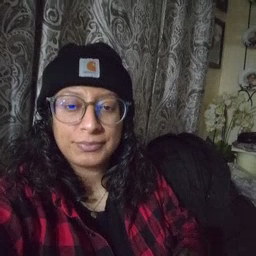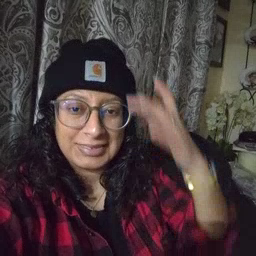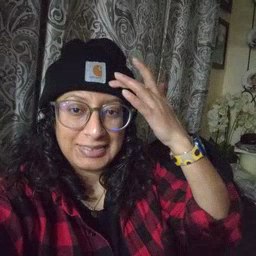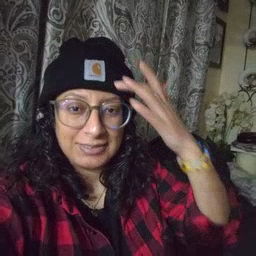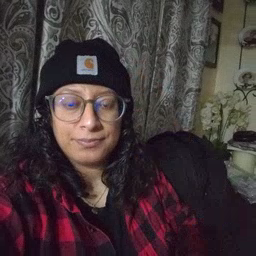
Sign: sick